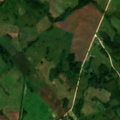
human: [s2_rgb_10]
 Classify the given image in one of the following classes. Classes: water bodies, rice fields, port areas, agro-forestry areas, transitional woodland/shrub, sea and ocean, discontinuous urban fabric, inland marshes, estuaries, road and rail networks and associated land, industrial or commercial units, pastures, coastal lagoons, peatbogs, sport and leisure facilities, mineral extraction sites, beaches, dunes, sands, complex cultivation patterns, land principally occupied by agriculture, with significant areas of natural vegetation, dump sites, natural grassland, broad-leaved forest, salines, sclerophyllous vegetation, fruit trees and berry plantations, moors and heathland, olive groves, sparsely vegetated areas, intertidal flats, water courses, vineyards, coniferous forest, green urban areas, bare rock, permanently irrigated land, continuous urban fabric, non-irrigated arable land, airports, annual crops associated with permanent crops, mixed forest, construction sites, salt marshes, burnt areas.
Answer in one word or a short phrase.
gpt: non-irrigated arable land, pastures, complex cultivation patterns, land principally occupied by agriculture, with significant areas of natural vegetation